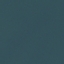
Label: SeaLake